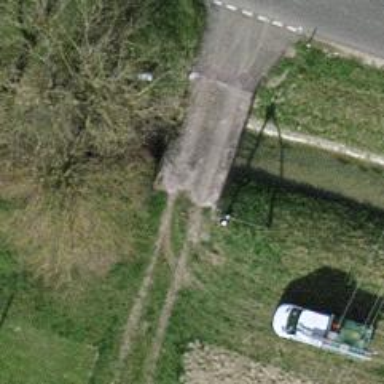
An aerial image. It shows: Driveway bridge on service road.